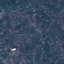
Land use / land cover: Residential